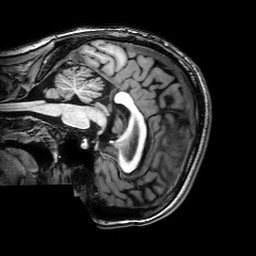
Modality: T1w
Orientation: sagittal
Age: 24
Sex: female
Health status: healthy
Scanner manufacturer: philips
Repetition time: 0.008132 s
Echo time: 0.00373 s